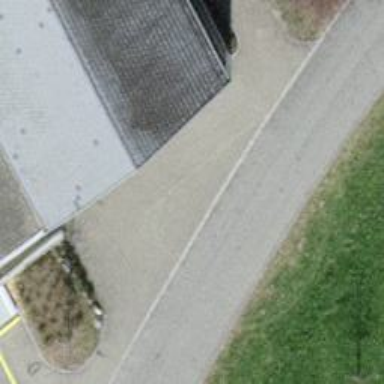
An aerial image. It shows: Unclassified asphalt road that is designated as alleyway.